Interaction volume radius: 5 \u00c5
Interaction volume height: 20 \u00c5
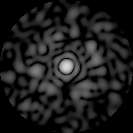
Disorder parameter: 0.8208